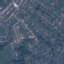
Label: Residential